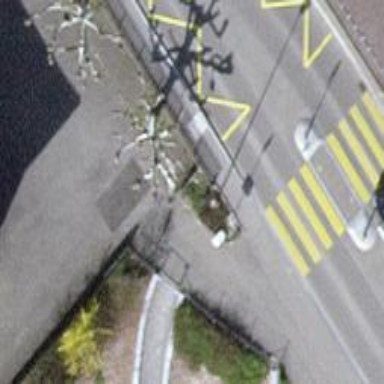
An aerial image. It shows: Platform for public transport on the road.